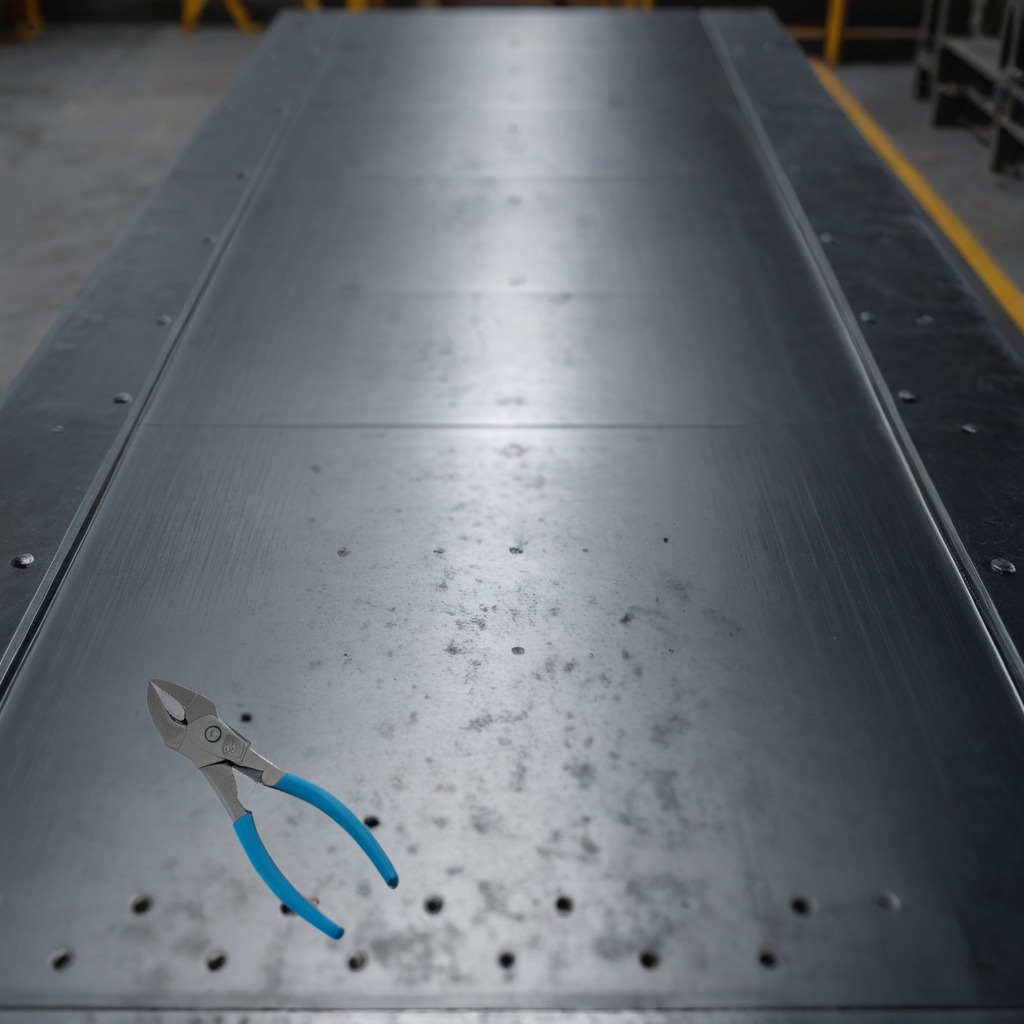
A plier lies on the cold steel table in a mining workshop gritty textures.